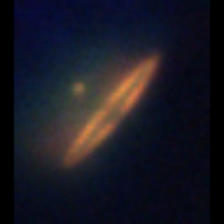
Taxon: Pennate
Group: Diatoms